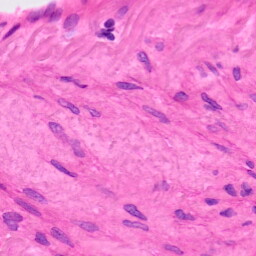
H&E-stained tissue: Lung